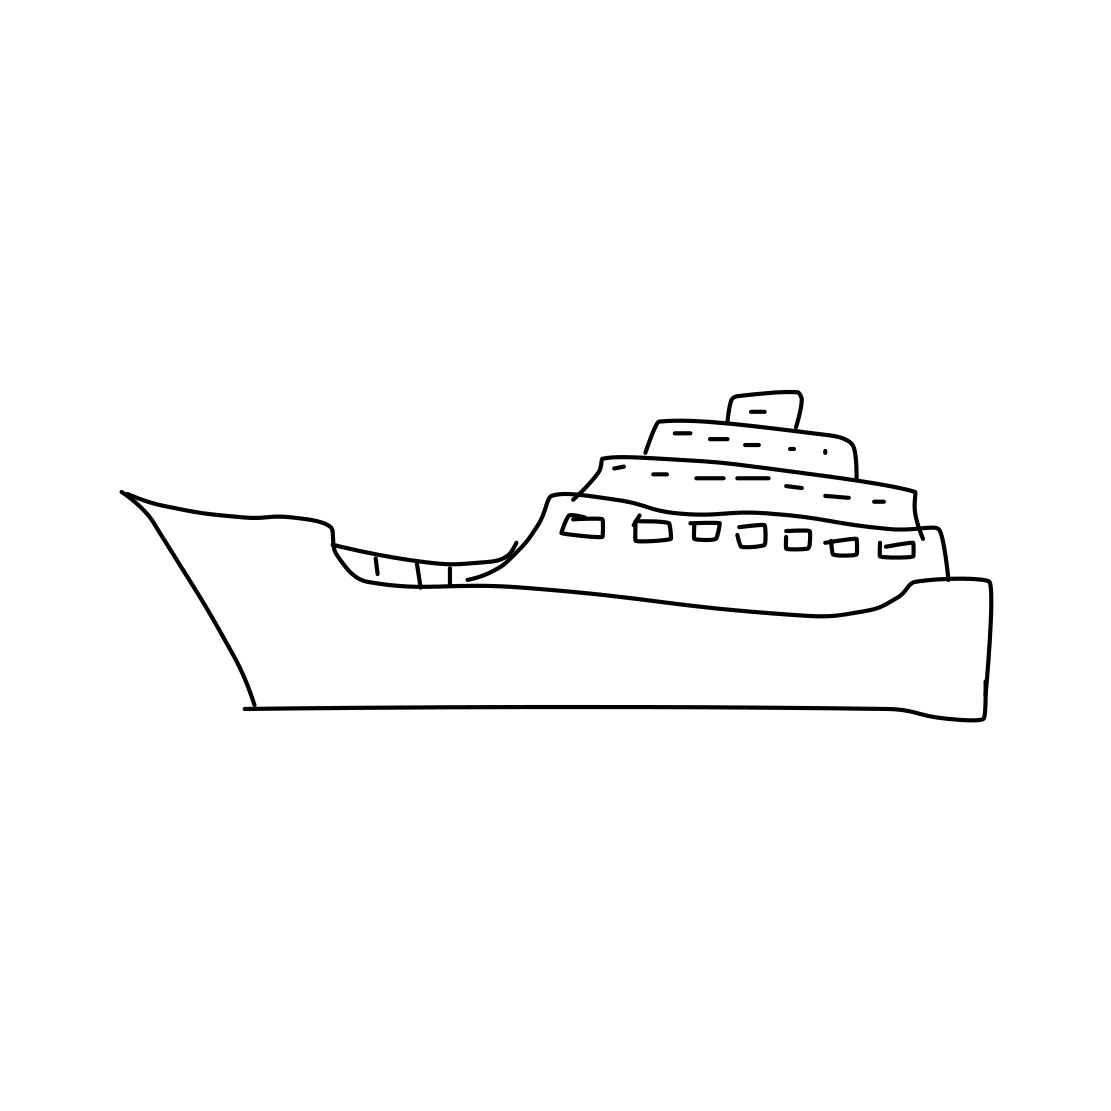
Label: ship